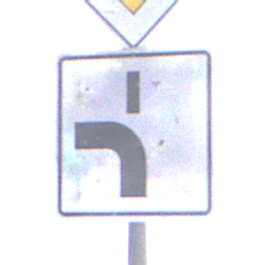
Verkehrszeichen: VerlaufVorfahrtsstrasse5
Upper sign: Vorfahrtsstrasse
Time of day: Midday
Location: Outdoor (Nature)
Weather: PartlyCloudy
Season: NotSpecified
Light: Natural